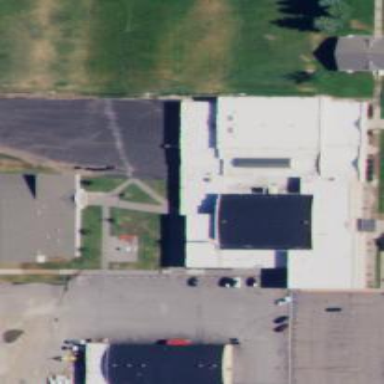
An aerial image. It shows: School building.